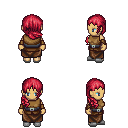
a pixel art fantasy rpg character, female body template, human, tanned skin, leather chest armor, robe skirt, ruby red right-swept hairstyle, cloth bracers, white slippers, four views (front, back, left, right), 2x2 character sprite sheet, small pixel art, hard edges, no anti-aliasing